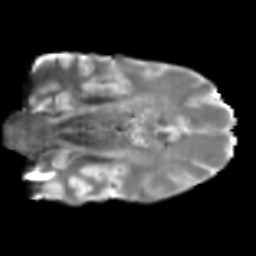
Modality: T2w
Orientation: coronal
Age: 46
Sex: male
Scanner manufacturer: siemens
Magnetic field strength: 3 T
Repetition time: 5 s
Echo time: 0.092 s